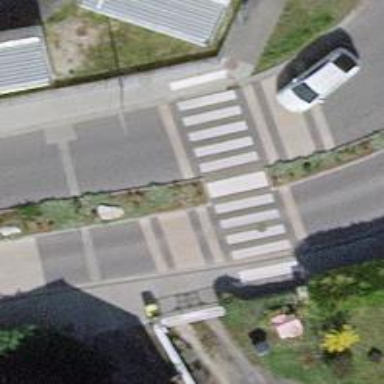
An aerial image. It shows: Uncontrolled zebra crossing on the road.